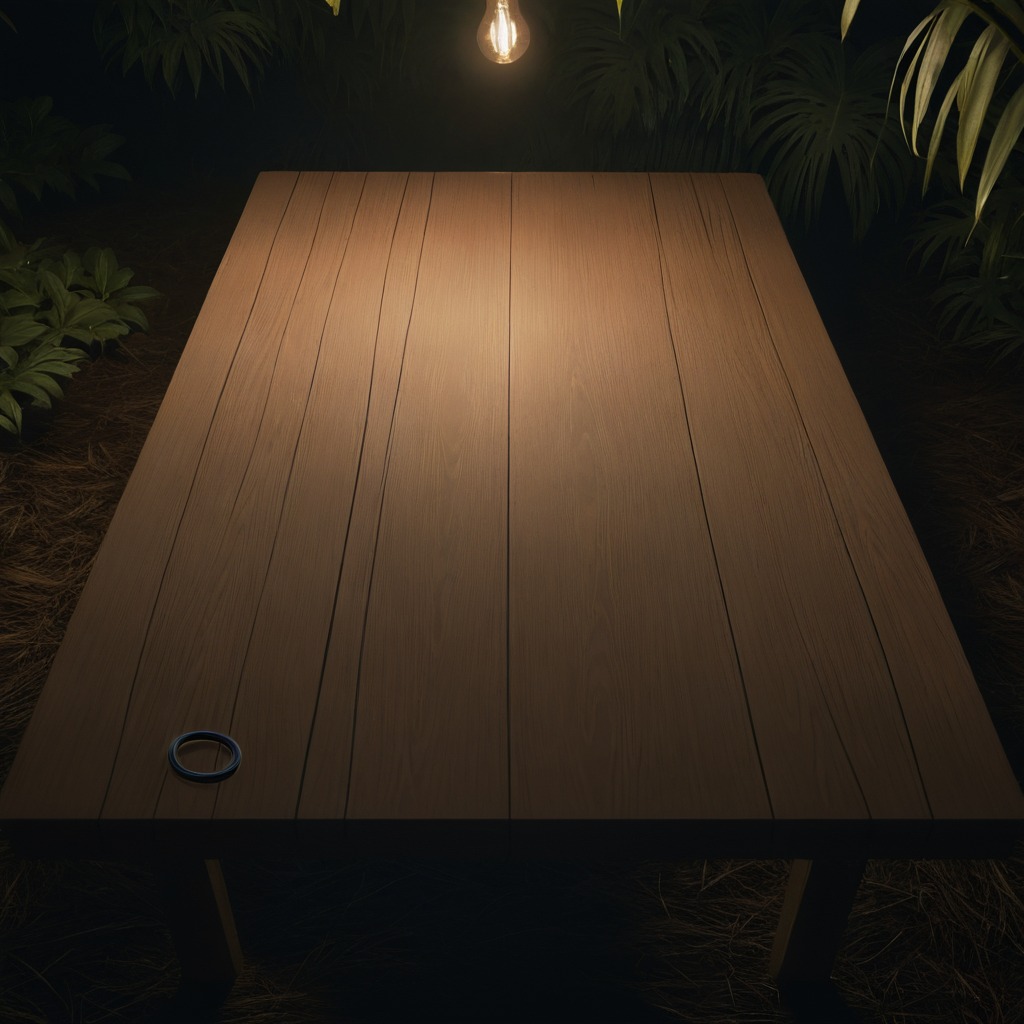
A rubber O-ring lies on a wooden table inside a jungle field workshop tent at night.